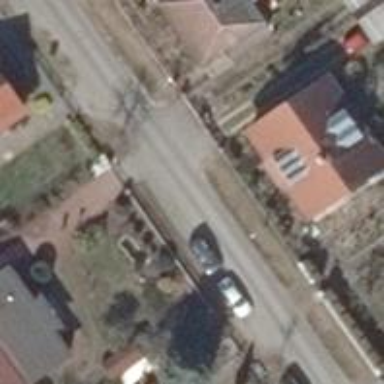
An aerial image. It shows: Driveway.